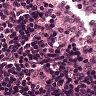
Metastatic tissue present: no